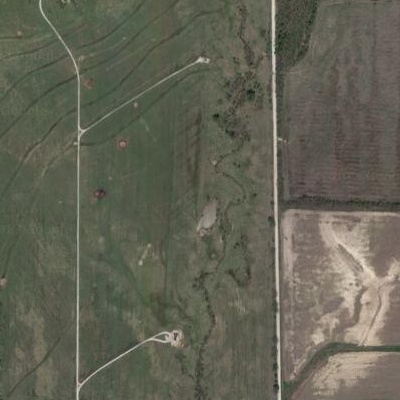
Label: Grass